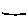
Label: line